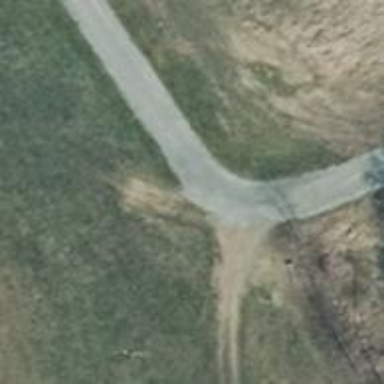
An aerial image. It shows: Track road with grade3 tracktype and embankment.